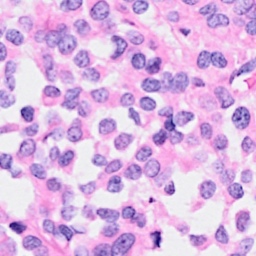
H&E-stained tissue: Breast